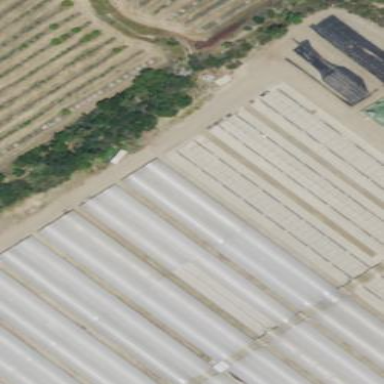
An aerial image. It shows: Greenhouse.